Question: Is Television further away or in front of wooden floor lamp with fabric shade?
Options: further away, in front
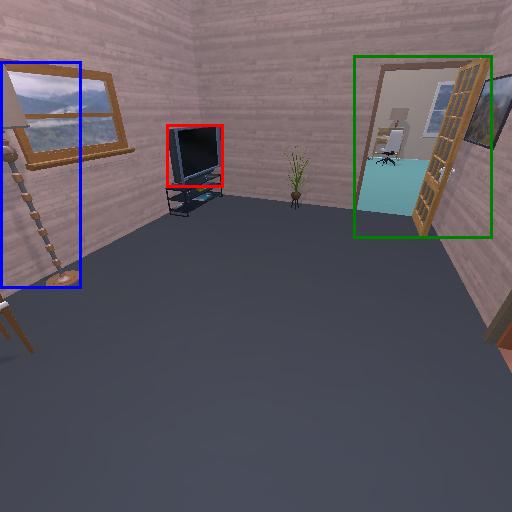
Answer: further away